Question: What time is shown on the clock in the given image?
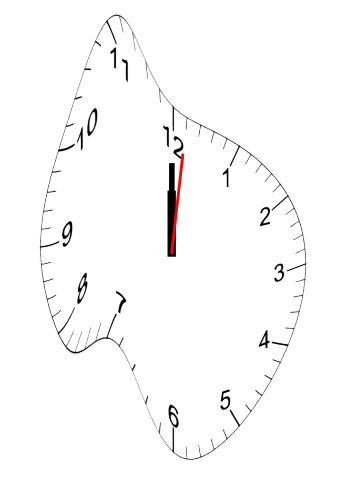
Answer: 12:00:01